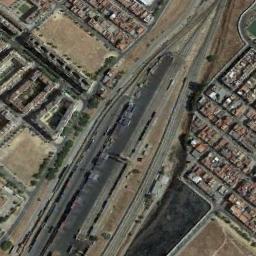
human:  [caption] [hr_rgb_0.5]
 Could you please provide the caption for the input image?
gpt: The railway station with some railways are flanked by residential areas and fields .

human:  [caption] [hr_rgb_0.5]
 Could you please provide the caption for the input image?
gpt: There is a fully equipped railway station in the city .

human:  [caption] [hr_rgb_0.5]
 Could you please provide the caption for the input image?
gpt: The railway station is on the bare land next to some buildings .

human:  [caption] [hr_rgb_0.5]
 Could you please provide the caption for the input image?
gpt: Many buildings are beside the railway station .

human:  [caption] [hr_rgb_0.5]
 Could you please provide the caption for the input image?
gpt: There are many buildings and brown bare land around the railway station .